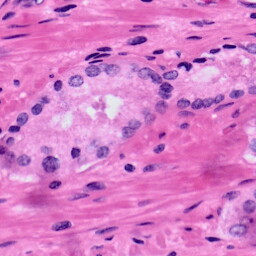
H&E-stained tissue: Prostate